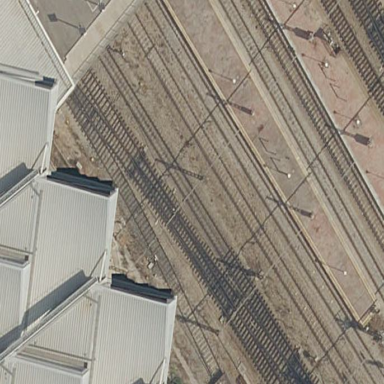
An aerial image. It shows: Platform for public transport at railway station.